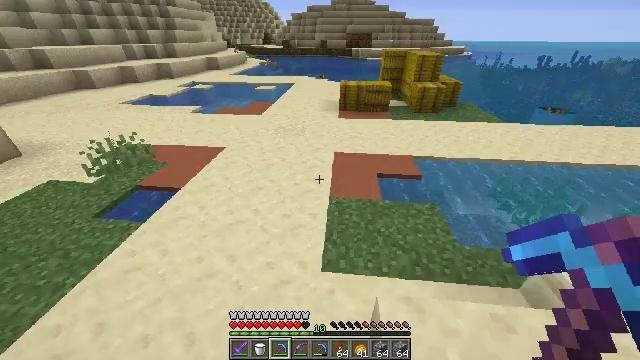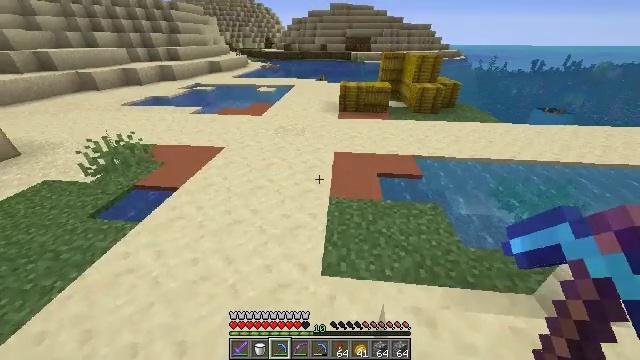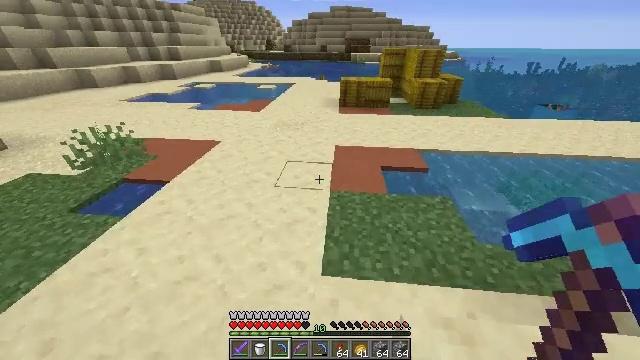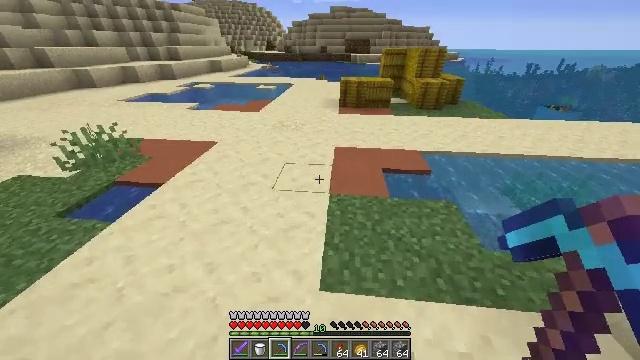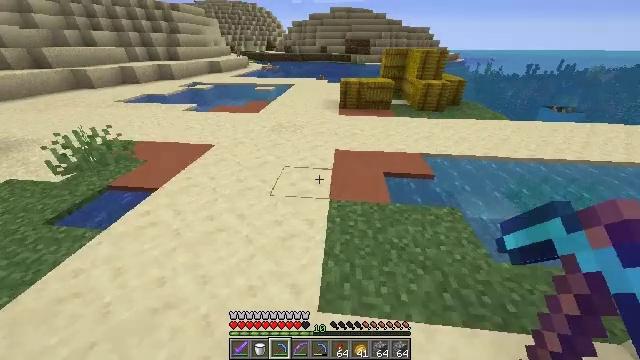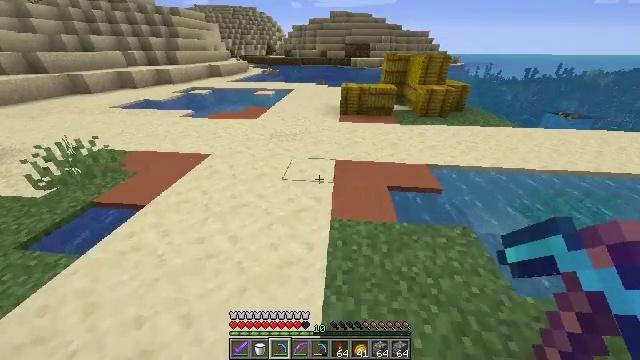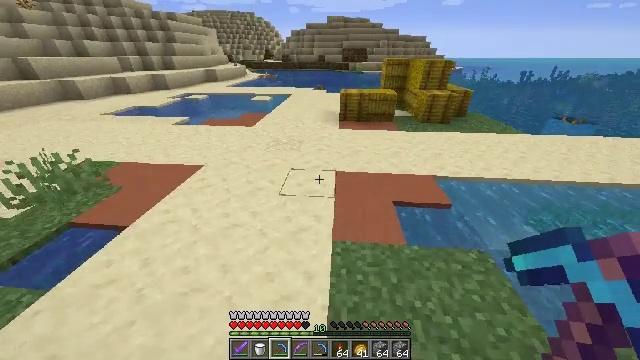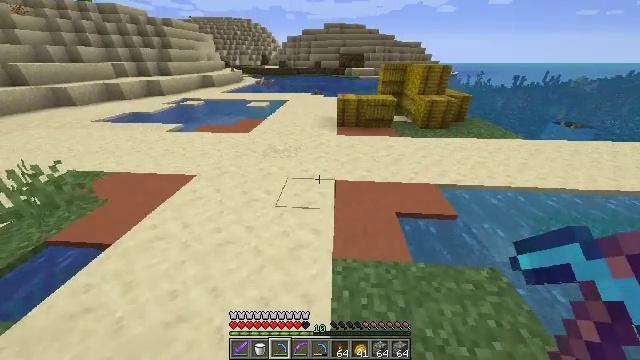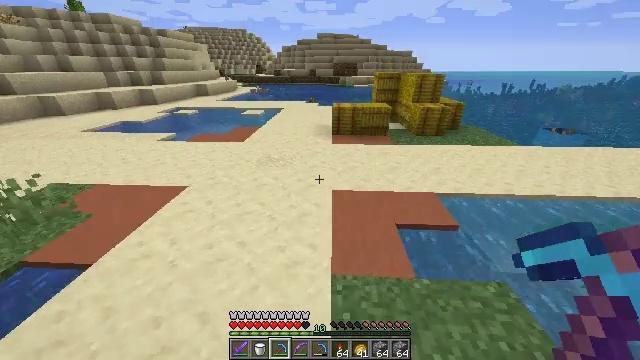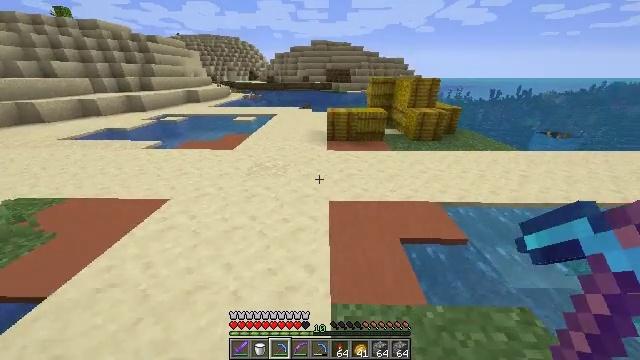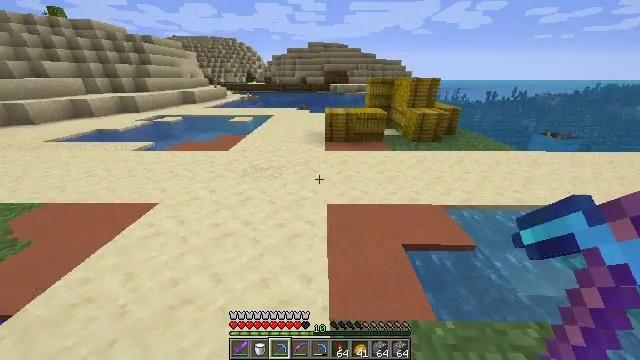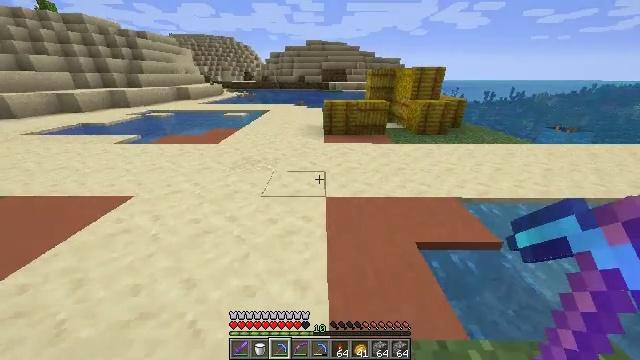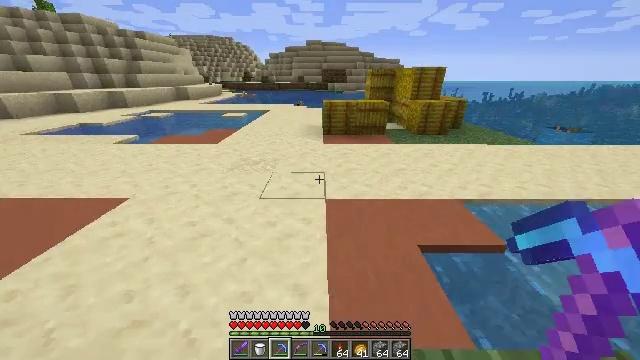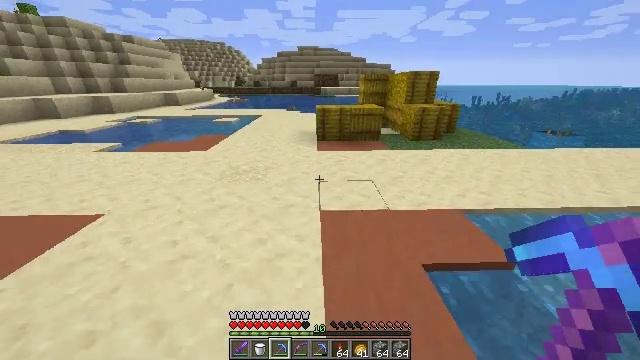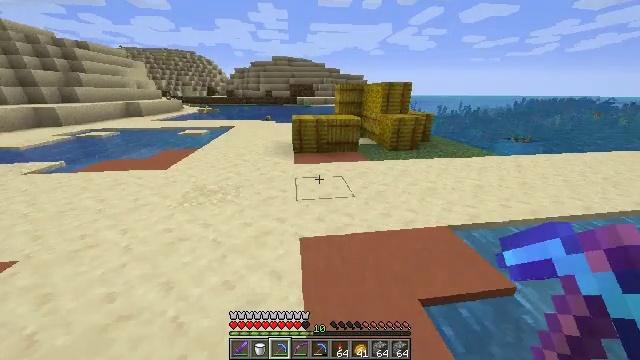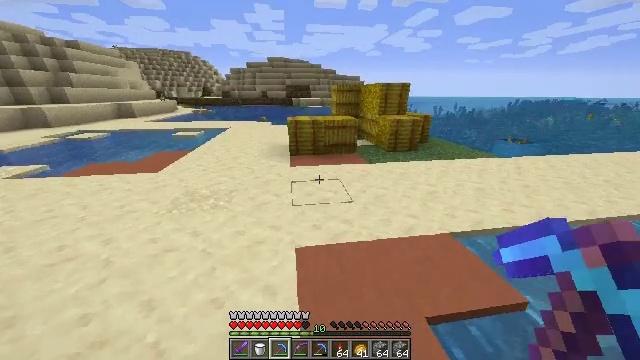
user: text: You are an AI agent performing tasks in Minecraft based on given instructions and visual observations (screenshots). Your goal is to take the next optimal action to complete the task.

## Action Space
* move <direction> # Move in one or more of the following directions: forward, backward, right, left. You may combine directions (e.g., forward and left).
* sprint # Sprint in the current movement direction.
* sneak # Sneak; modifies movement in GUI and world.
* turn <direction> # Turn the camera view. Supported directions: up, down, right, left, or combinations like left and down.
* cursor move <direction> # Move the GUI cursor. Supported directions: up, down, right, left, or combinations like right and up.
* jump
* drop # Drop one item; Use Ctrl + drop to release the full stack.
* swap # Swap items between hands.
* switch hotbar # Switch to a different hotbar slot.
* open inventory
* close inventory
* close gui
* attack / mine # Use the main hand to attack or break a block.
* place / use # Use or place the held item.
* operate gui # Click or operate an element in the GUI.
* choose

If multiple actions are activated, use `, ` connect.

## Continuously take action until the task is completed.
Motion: motion action
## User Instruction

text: Collect a hay block for crafting.
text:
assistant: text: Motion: move forward
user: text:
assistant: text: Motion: move forward
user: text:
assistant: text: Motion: move forward
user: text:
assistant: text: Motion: move forward
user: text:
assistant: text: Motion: move forward
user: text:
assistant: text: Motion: move forward
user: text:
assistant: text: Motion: move forward, turn up
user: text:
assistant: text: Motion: move forward, turn right and up
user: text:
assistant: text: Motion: move forward, turn right and up
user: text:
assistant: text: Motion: move forward
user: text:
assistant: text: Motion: move forward
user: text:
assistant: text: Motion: move forward
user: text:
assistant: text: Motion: move forward, turn right and up
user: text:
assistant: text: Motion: move forward, turn right and up
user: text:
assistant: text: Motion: move forward
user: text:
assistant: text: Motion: move forward
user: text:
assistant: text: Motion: move forward, jump
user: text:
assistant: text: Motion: move forward, jump
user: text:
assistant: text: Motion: move forward, jump
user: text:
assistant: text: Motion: move forward, jump
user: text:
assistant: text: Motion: move forward, jump
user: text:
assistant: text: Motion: move forward, jump
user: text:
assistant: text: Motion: move forward, jump
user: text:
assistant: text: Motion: move forward
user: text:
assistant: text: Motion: move forward
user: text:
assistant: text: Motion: move forward
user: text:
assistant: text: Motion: move forward
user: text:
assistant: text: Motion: move forward
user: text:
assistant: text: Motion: move forward
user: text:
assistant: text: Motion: move forward, turn left and down